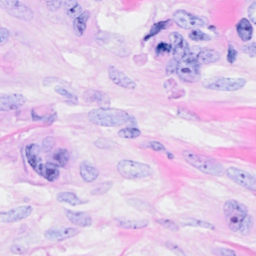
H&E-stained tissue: Breast